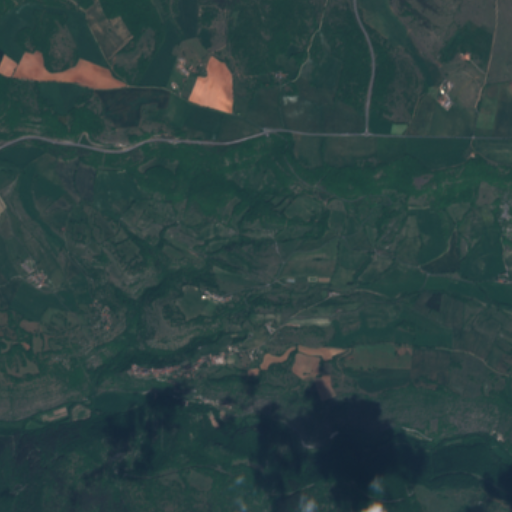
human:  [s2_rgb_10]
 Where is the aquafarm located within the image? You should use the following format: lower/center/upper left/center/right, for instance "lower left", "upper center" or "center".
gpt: The aquafarm is located in the lower center of the image.
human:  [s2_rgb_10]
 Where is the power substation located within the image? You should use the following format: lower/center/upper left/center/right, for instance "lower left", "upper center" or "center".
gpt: The power substation is located in the lower center of the image.
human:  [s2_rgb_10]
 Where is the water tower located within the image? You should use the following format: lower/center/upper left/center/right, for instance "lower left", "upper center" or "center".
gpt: The water tower is located in the lower center of the image.
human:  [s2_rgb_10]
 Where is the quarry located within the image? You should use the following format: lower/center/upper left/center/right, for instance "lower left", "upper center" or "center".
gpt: There is no quarry in the image.